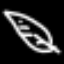
Label: leaf